Question: I have mysql database online on my domain, and I have a simple table called "Locations" with some data in it, I want to call in the data in an array, then encode the array with json and finally echo out the encoded json data. Here's my code, my problem in is putting data in array and encoding it to jso:
'''
<?php
// obtaining connection : successful!
$con = mysql_connect("myhost", "username", "password");
$con or die(mysql_error());
mysql_select_db("database_name") or die(mysql_error());
// selecting all from table "locations" : successful!
$result = mysql_query("SELECT * FROM Locations")
or die(mysql_error());
// puting data into array and encode it with json : FAILED!
$resultArray = array();
$tempArray = array();
// Loop through each row in the result set
while($row = $result->fetch_object())
{
// Add each row into our results array
$tempArray = $row;
array_push($resultArray, $tempArray);
}
// Finally, encode the array to JSON and output the results
echo json_encode($resultArray);
// closing connection : successful!
mysql_close($con);
?>
'''
I run my code and heres what I get :

Thank you guys.
EDITED:
I changed to mysqli, now it looks like this:
'''
<?php
// Create connection
$con=mysqli_connect("host","user","pass","dbname");
// Check connection
if (mysqli_connect_errno())
{
echo "Failed to connect to MySQL: " . mysqli_connect_error();
}
// This SQL statement selects ALL from the table 'Locations'
$sql = "SELECT * FROM Locations";
// Check if there are results
if ($result = mysqli_query($con, $sql))
{
// If so, then create a results array and a temporary one
// to hold the data
$resultArray = array();
$tempArray = array();
// Loop through each row in the result set
while($row = $result->fetch_object())
{
// Add each row into our results array
$tempArray = $row;
array_push($resultArray, $tempArray);
}
// Finally, encode the array to JSON and output the results
echo json_encode($resultArray);
}
// Close connections
mysqli_close($result);
mysqli_close($con);
?>
'''
still getting exact same error
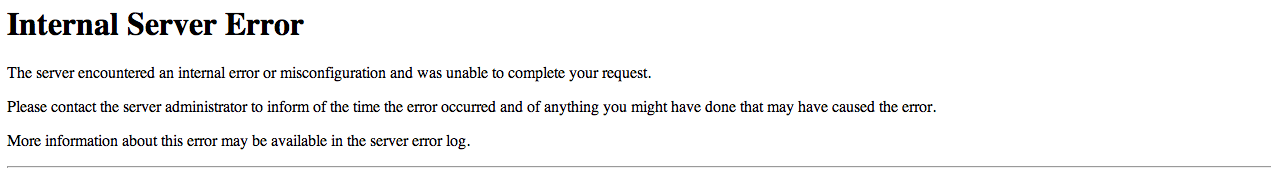
Answer: Please try following code: I thing this work for you.
'''
$con = mysql_connect("host", "username", "password");
$con or die(mysql_error());
mysql_select_db("database_name") or die(mysql_error());
// selecting all from table "locations" : successful!
$result = mysql_query("SELECT * FROM Location")
or die(mysql_error());
// puting data into array and encode it with json : FAILED!
$resultArray = array();
$tempArray = array();
// Loop through each row in the result set
while($row = mysql_fetch_assoc($result))
{
// Add each row into our results array
$tempArray = $row;
array_push($resultArray, $tempArray);
}
// Finally, encode the array to JSON and output the results
echo json_encode($resultArray);
// closing connection : successful!
mysql_close($con);
'''